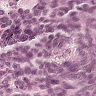
Metastatic tissue present: yes